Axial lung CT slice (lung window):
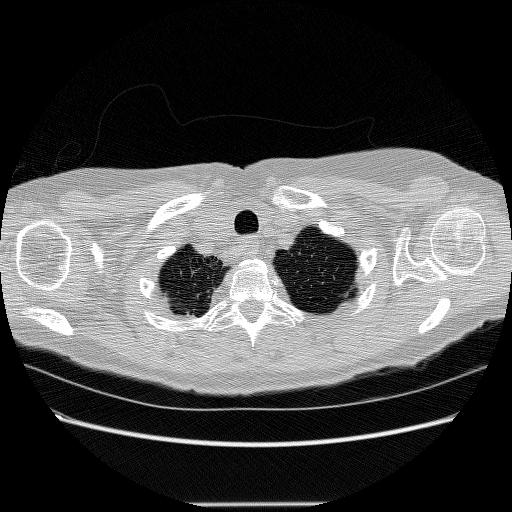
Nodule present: no